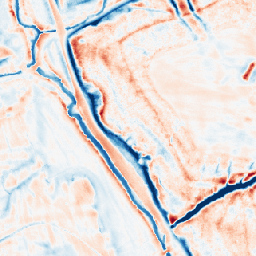
Category: edge_preserving
Decomposition family: bilateral
Decomposition parameters: d: 21
sigma_color: 75
sigma_space: 50
Upsampling method: area
Upsampling parameters: scale: 8
Upsampling scale: 8